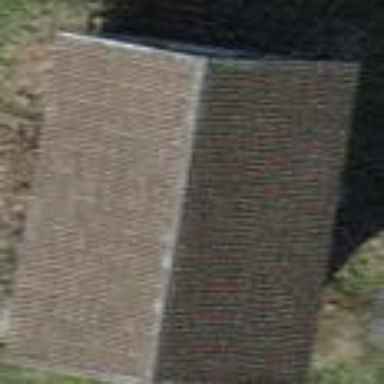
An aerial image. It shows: Gabled roof on farm auxiliary building.